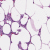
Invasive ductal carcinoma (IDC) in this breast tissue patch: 0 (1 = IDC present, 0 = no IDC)